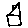
Label: house